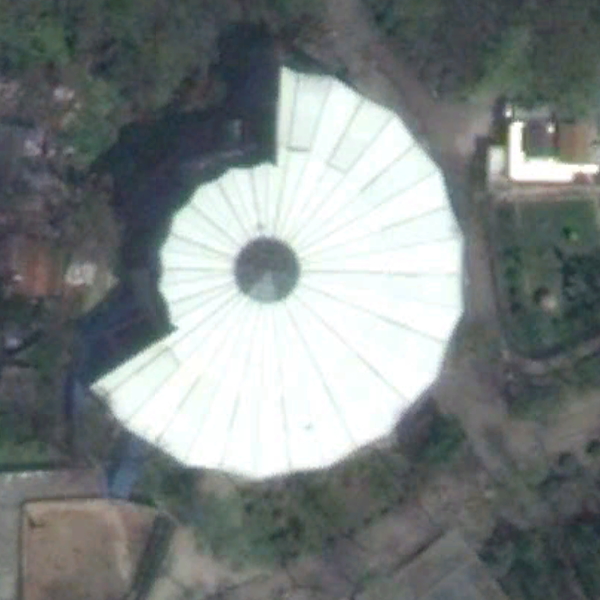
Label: Center